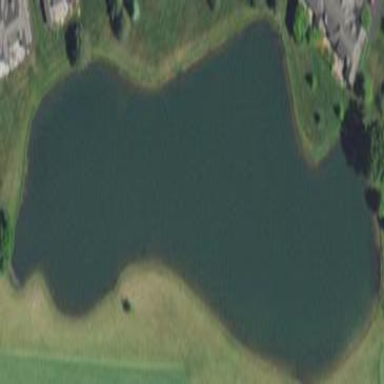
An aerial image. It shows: Peaceful pond surrounded by nature.